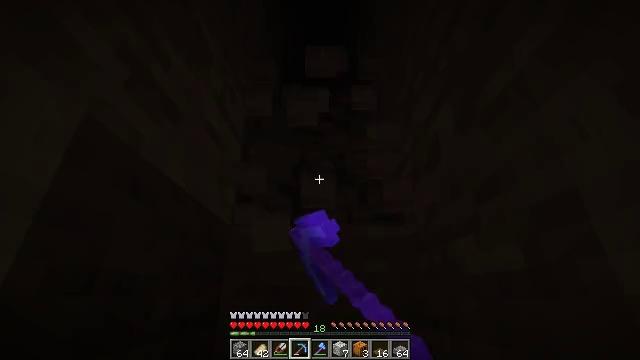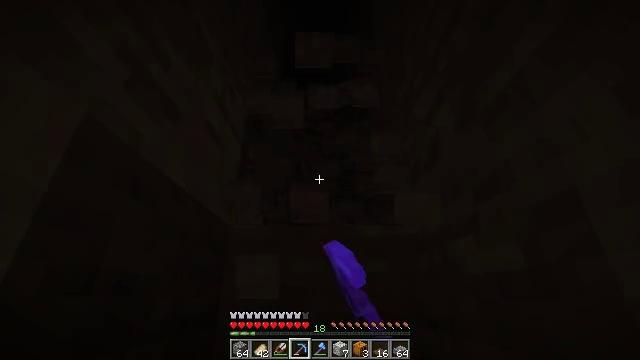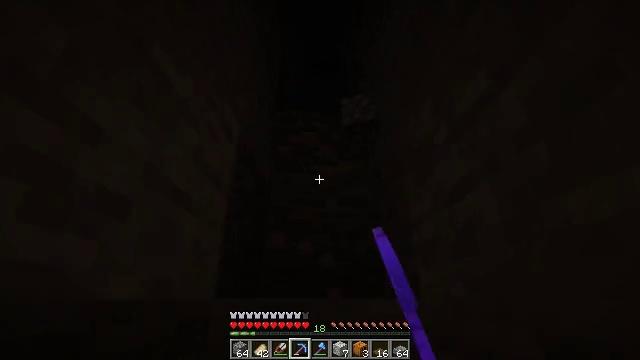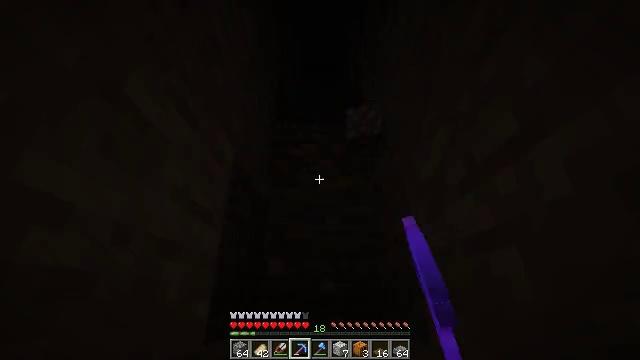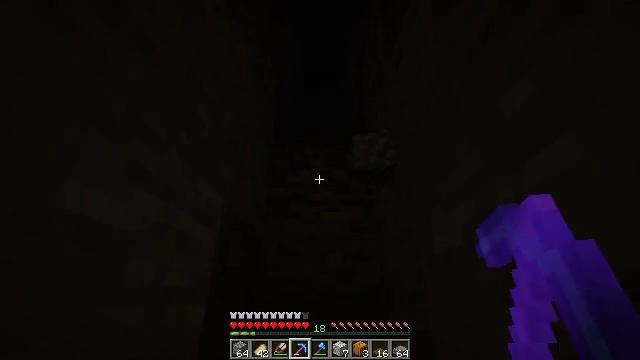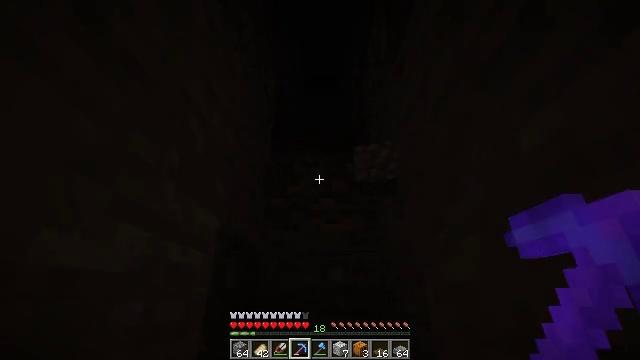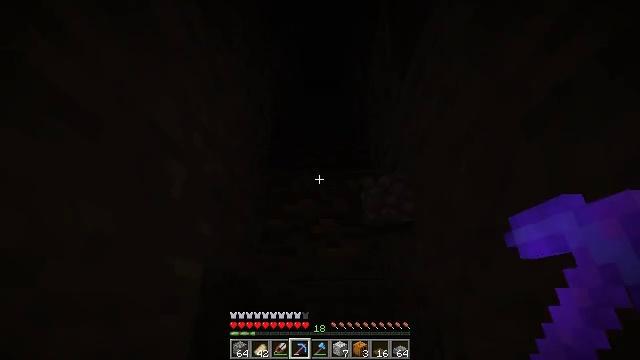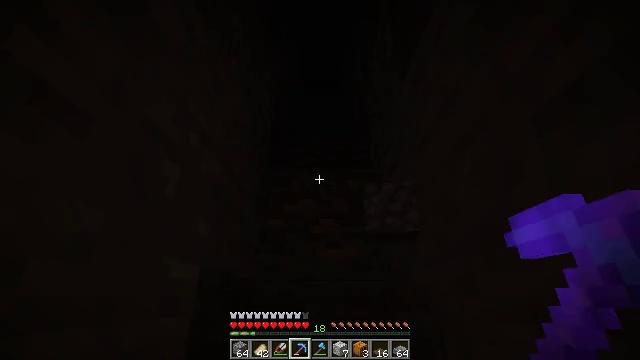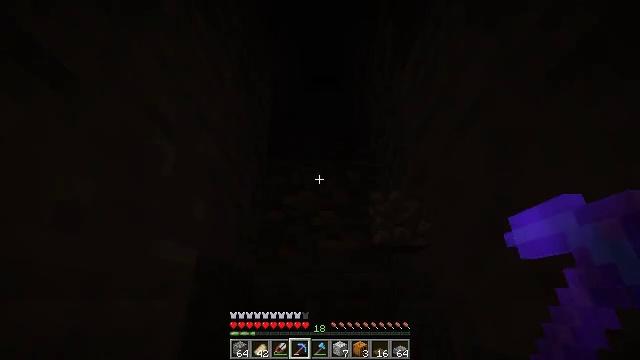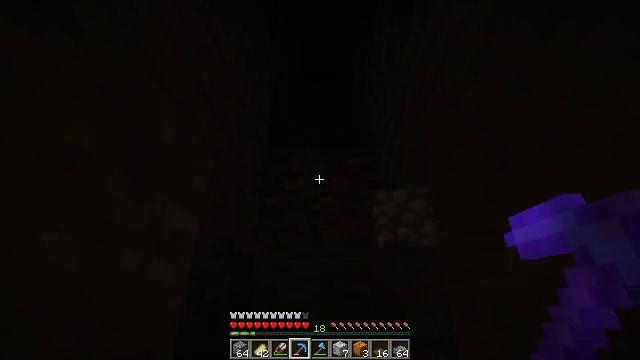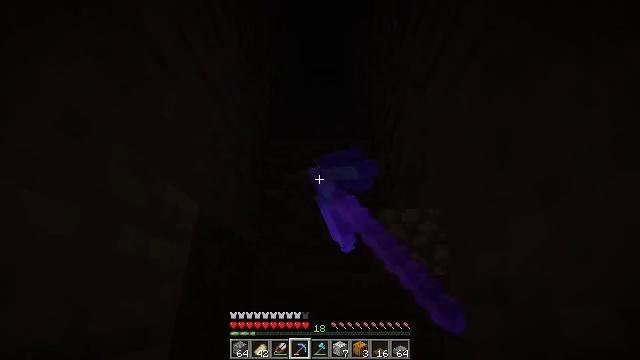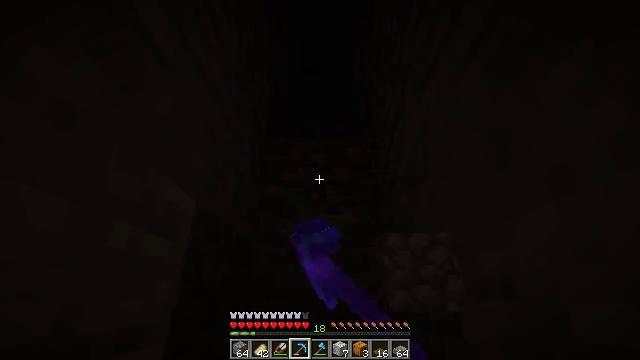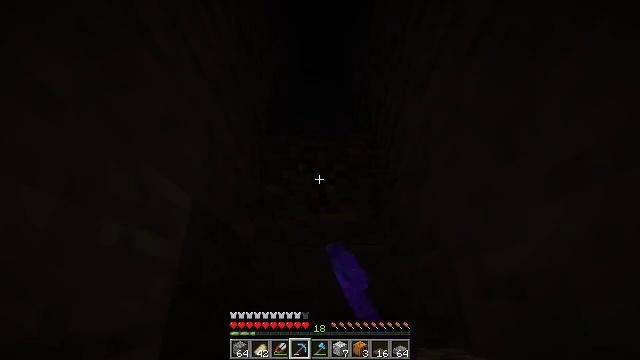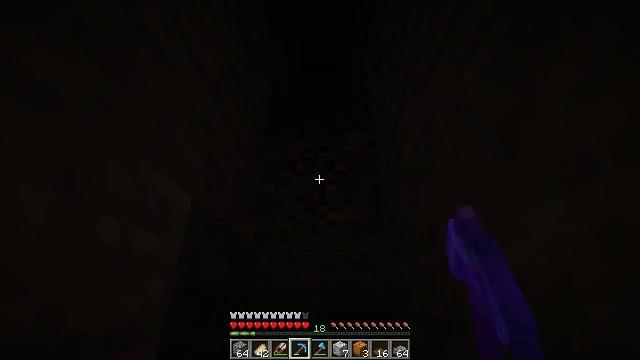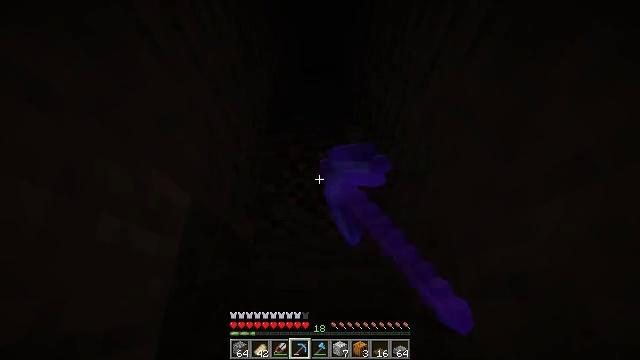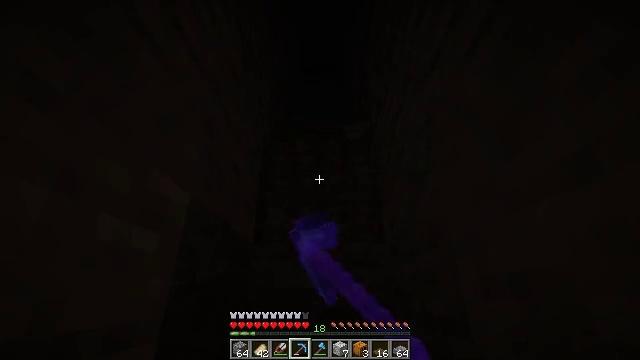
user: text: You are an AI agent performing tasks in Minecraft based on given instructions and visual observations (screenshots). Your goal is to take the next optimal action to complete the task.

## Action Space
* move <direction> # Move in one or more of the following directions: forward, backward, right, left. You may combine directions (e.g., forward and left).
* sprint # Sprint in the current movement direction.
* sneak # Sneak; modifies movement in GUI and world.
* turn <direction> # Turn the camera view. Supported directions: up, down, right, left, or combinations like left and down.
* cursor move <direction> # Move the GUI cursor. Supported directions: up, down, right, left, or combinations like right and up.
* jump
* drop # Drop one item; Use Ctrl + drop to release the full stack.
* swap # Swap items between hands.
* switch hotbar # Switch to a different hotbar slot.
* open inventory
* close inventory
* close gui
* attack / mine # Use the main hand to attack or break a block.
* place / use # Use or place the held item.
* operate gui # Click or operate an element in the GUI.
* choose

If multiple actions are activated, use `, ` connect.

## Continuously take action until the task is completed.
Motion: motion action
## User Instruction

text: Find iron ore and break it.
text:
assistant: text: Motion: attack / mine
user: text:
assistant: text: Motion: move forward, jump
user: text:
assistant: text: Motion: move forward, jump
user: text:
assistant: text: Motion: move forward, jump
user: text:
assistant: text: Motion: move forward, jump
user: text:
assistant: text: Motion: move forward
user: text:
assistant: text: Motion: no_op
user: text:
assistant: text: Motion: no_op
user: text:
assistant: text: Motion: attack / mine
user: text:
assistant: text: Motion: attack / mine
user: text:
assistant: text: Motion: attack / mine
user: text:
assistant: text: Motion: attack / mine
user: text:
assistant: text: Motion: attack / mine
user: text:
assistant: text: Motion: attack / mine
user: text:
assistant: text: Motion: attack / mine
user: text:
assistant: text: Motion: attack / mine
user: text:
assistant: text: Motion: attack / mine
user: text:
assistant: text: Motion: attack / mine
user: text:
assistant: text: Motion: move forward, attack / mine
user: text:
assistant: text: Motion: move forward, attack / mine
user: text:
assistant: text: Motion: move forward, jump
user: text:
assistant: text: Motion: move forward, jump
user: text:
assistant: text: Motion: move forward, jump
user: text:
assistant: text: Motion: move forward, jump
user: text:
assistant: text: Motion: move forward, jump
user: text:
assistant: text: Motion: no_op
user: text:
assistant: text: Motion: no_op
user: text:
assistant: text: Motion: no_op
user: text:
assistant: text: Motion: attack / mine
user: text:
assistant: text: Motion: attack / mine